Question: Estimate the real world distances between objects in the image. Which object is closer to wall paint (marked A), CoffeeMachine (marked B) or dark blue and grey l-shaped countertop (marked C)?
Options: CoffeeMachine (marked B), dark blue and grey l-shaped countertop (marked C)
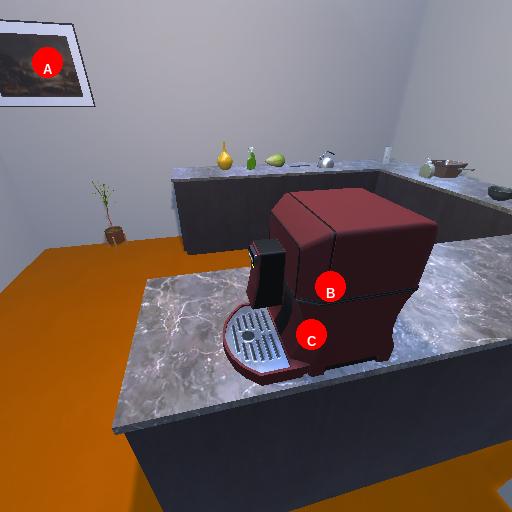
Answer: CoffeeMachine (marked B)